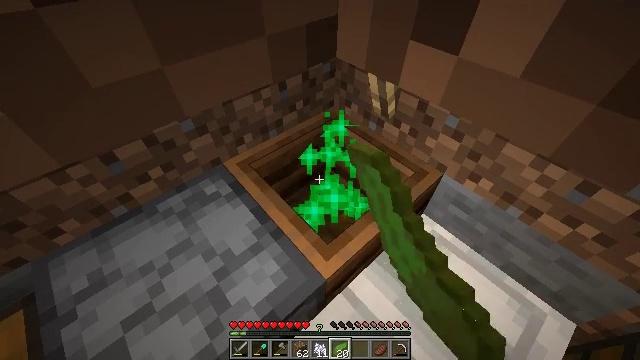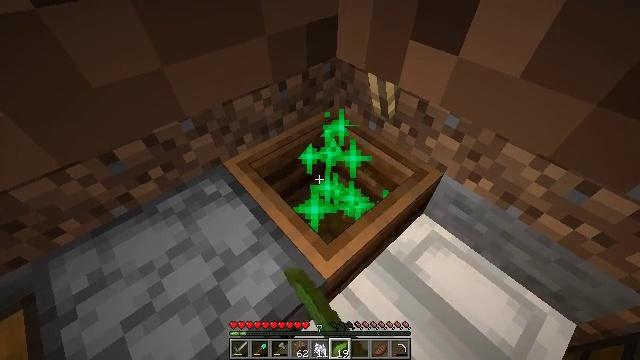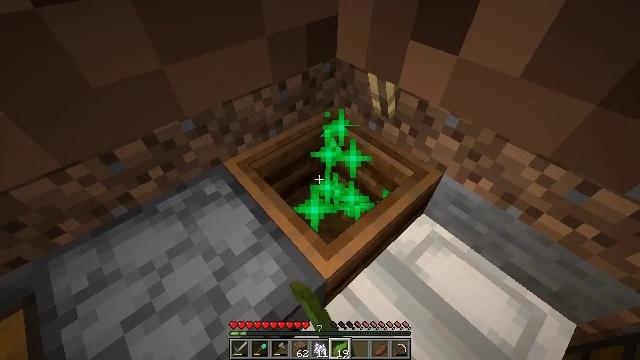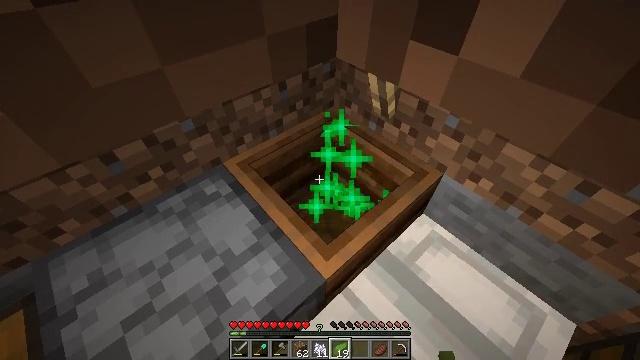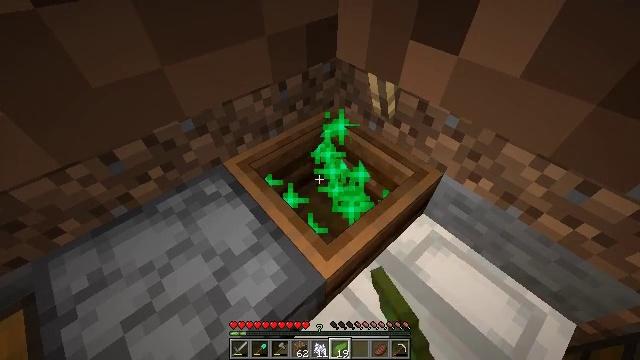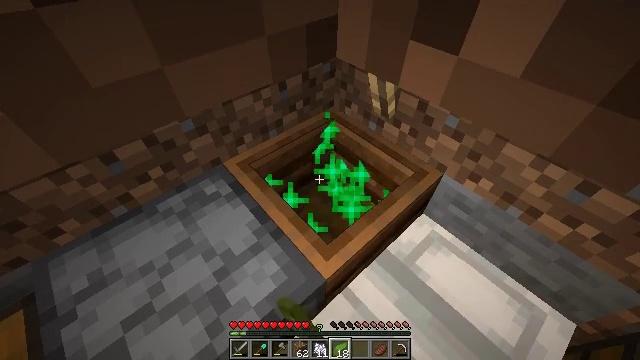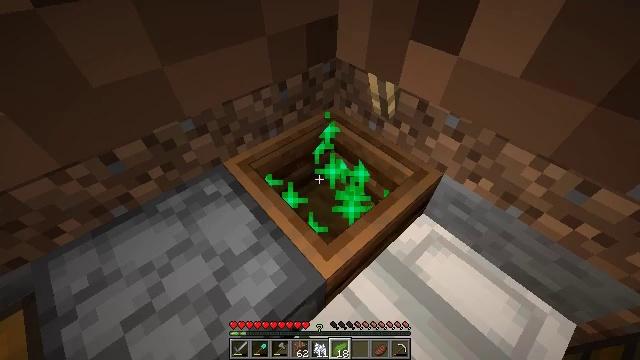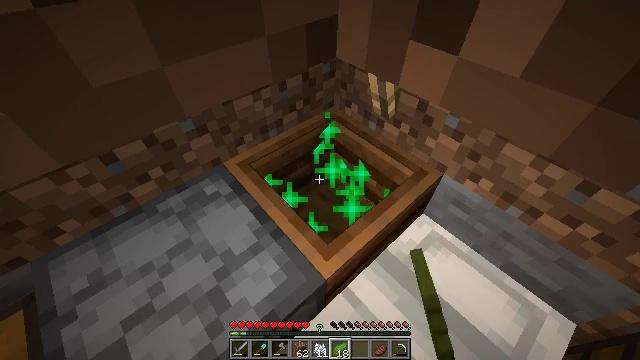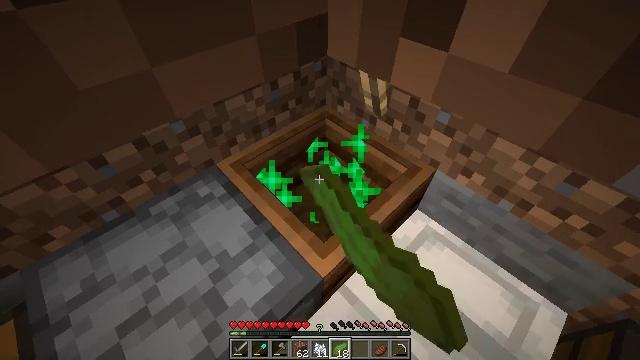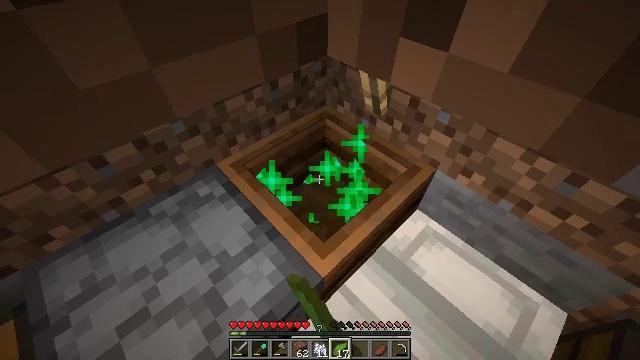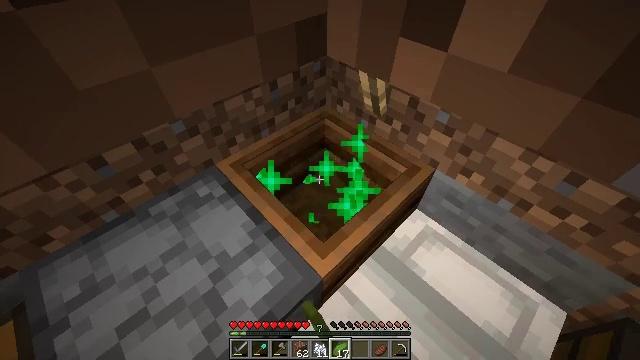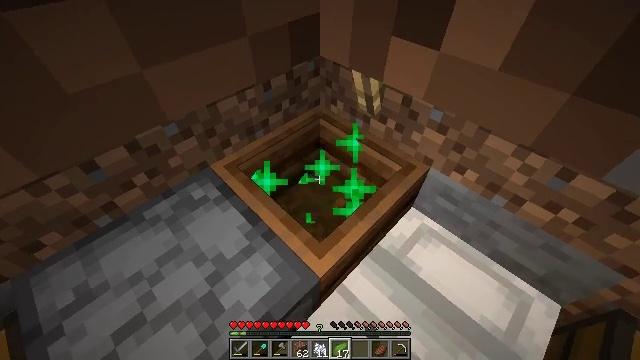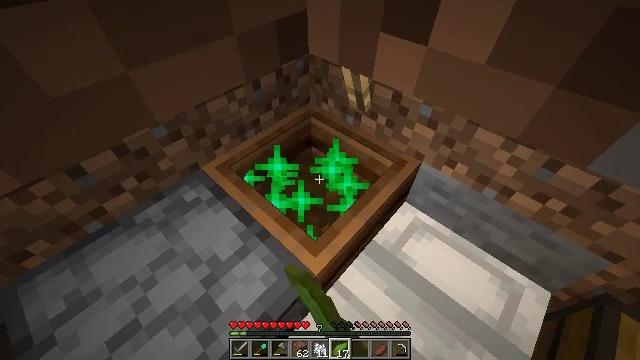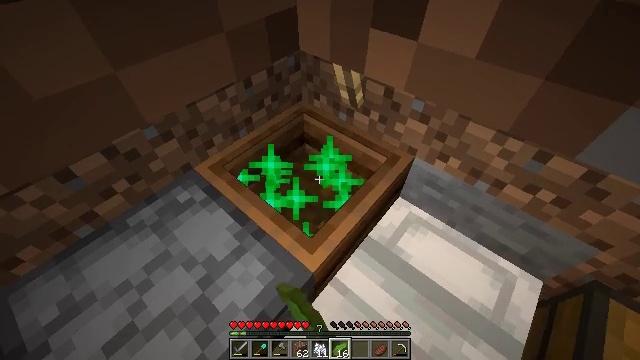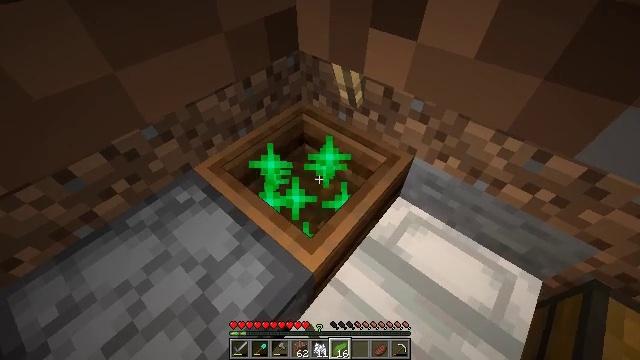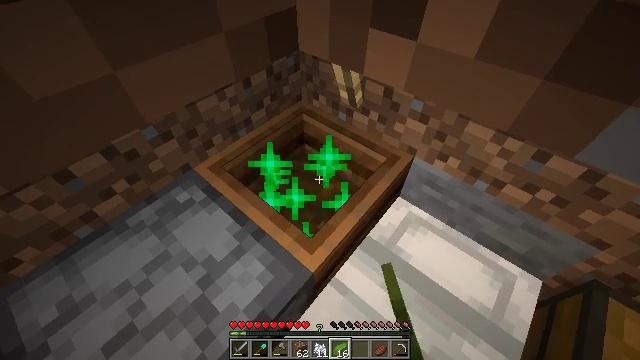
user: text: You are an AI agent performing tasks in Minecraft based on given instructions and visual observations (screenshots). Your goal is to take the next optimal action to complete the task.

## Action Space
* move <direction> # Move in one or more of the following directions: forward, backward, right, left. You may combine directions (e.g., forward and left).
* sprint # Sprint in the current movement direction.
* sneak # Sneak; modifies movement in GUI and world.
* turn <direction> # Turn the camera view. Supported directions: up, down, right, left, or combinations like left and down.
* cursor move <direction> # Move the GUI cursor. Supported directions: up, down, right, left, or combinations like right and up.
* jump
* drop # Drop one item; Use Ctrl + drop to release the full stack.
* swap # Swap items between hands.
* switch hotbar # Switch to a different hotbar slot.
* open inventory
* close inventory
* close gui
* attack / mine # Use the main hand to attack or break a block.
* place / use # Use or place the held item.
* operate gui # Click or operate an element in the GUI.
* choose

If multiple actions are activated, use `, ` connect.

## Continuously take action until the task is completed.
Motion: motion action
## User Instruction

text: Use materials to create white dye.
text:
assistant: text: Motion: use / place
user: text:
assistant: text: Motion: use / place
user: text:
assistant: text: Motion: use / place
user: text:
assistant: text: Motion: use / place
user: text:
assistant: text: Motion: use / place
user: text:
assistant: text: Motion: use / place
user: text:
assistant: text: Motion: use / place
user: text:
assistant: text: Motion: turn right, use / place
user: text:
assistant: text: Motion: use / place
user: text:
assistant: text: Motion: use / place
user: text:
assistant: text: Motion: turn right, use / place
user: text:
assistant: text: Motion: turn right, use / place
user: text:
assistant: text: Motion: turn right, use / place
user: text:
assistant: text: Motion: use / place
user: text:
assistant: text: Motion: use / place
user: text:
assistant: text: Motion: turn right, use / place
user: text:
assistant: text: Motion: use / place
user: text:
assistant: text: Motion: use / place
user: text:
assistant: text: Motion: use / place
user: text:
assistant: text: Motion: use / place
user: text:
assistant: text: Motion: use / place
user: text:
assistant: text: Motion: use / place
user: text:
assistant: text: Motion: use / place
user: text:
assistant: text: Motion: use / place
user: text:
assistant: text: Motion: use / place
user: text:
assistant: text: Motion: use / place
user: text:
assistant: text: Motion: use / place
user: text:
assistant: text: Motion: use / place
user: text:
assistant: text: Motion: use / place
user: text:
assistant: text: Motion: use / place